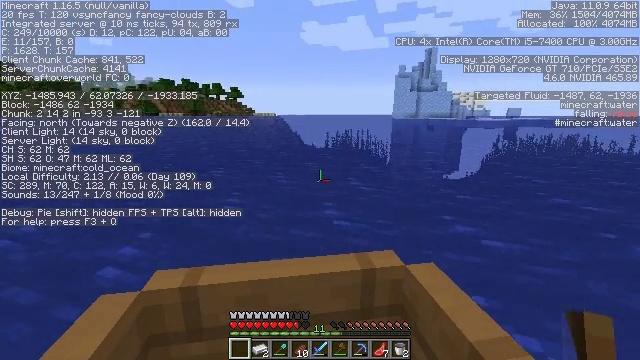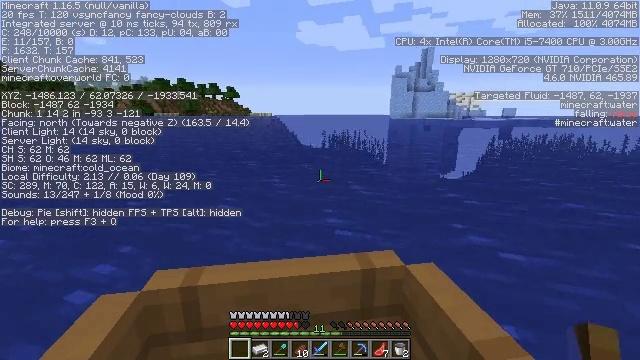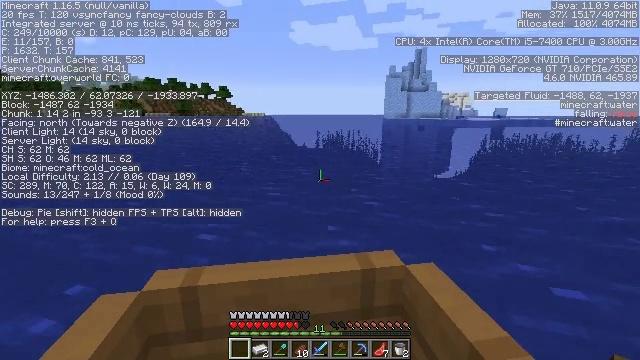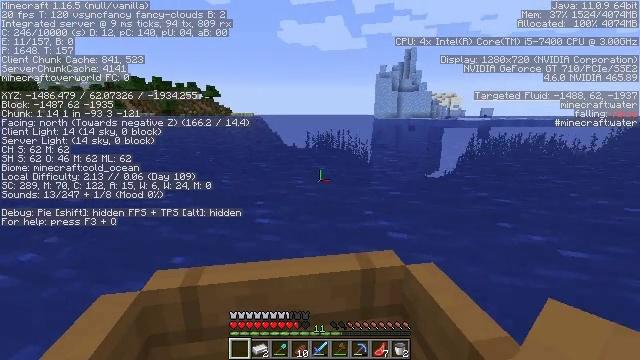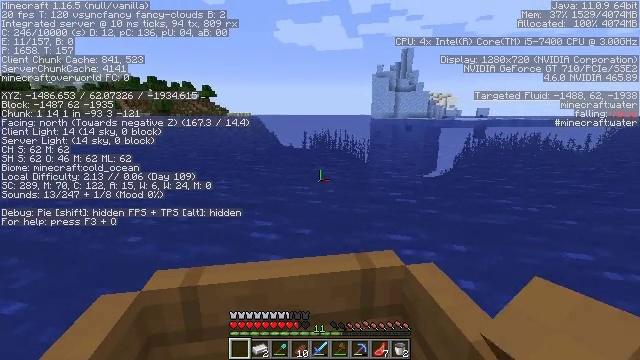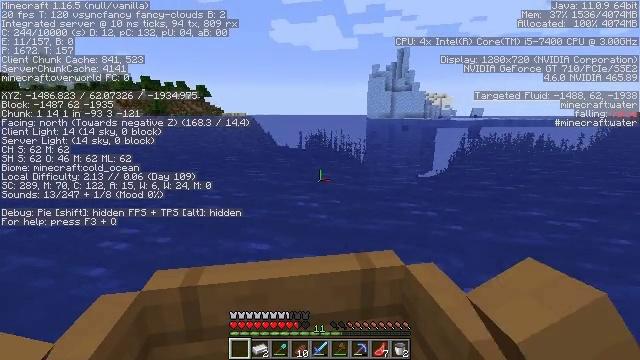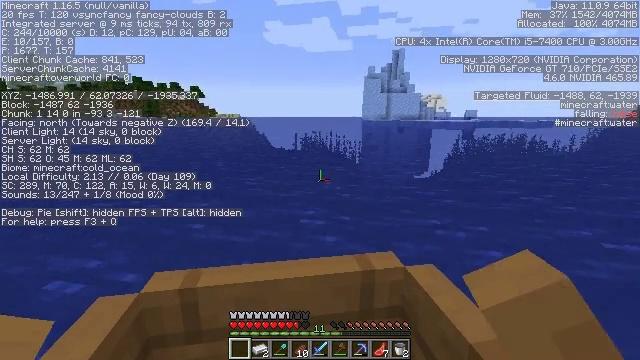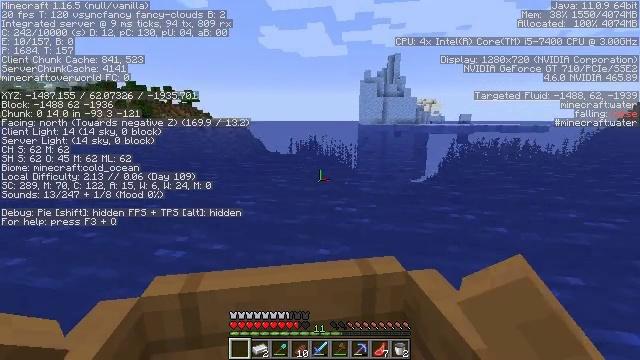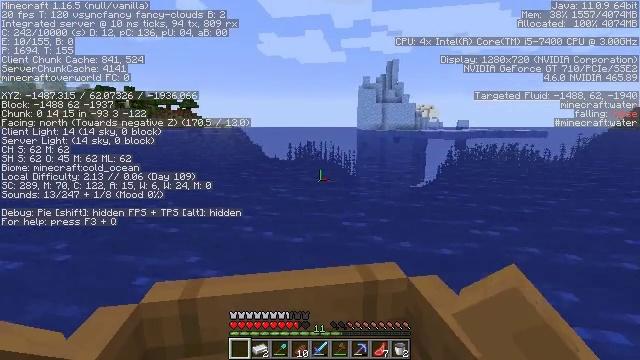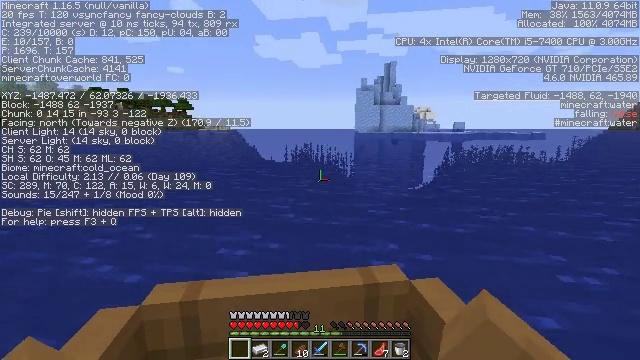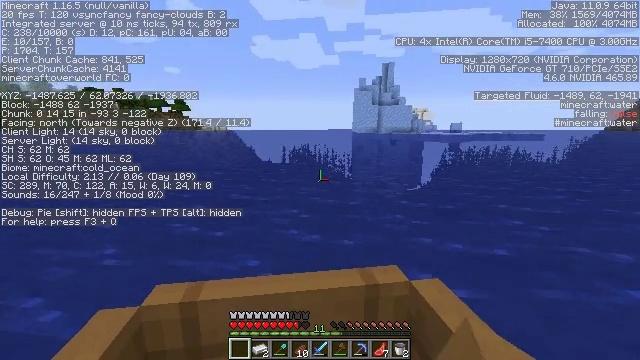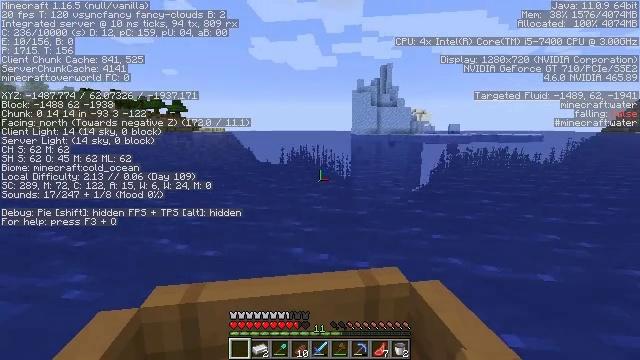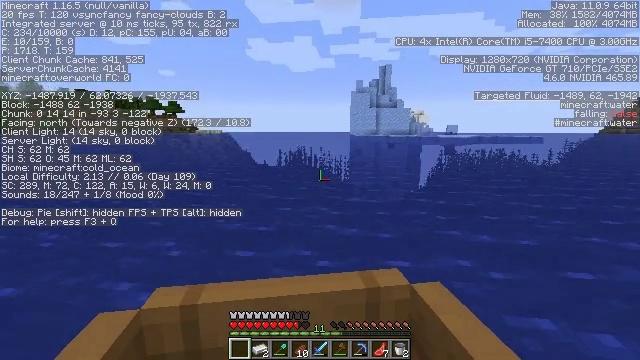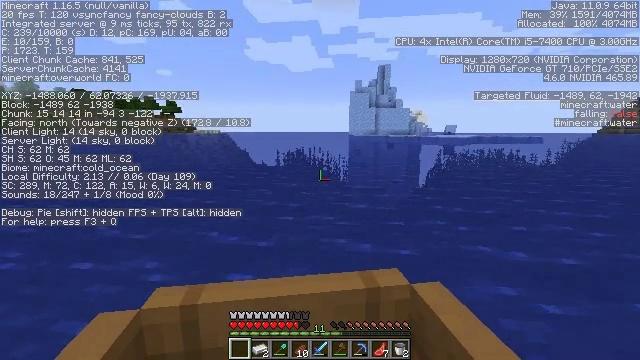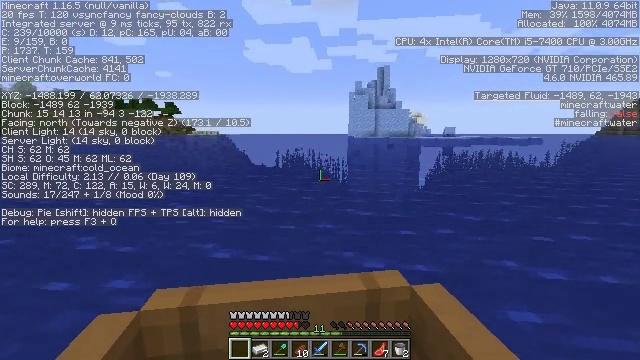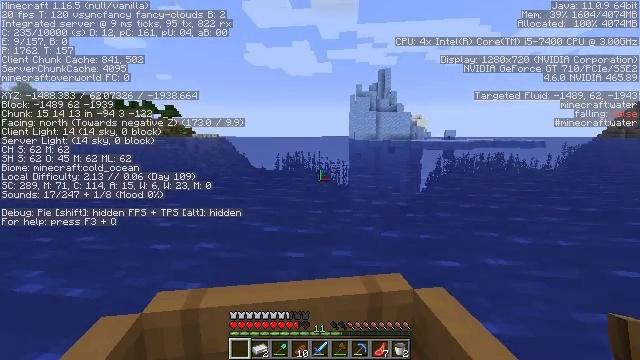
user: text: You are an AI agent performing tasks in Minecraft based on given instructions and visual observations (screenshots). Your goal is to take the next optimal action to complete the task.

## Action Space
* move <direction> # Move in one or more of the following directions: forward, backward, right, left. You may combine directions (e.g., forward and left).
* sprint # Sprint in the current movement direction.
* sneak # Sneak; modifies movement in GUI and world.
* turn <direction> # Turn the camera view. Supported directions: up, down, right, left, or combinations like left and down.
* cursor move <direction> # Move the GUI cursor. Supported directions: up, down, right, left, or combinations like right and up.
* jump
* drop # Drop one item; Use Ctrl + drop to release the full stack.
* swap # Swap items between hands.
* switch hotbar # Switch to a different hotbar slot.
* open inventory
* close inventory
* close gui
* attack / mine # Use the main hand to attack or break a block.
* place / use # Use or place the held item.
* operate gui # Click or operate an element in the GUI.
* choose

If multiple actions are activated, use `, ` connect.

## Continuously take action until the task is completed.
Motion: motion action
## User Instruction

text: Attack the hay block to get hay.
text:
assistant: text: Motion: move forward
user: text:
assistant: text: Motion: move forward
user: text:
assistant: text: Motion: move forward
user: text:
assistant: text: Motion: move forward
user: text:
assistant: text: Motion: move forward
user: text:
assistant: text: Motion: move forward
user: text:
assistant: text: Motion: move forward
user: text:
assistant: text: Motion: move forward, turn up
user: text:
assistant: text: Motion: move forward
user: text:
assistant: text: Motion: move forward
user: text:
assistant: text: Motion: move forward
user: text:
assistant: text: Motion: move forward
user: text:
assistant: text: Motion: move forward
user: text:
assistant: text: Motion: move forward
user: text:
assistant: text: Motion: move forward
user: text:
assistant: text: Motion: move forward
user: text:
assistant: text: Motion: move forward, turn left
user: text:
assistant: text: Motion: move forward, turn left
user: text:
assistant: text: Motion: move forward, turn left
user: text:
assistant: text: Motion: move forward, turn left
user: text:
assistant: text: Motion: move forward
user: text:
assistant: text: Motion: move forward, turn left
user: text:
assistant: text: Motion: move forward, turn left and up
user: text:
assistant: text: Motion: move forward
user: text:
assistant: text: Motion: move forward
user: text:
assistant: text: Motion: move forward
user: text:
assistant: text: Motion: move forward
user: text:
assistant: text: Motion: move forward
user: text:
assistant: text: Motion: move forward
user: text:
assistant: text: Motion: move forward